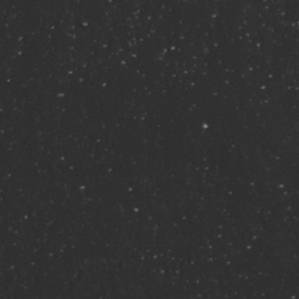
Label: non_frost